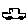
Label: car